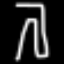
Label: pants